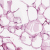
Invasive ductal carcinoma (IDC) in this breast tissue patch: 0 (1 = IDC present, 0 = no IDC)